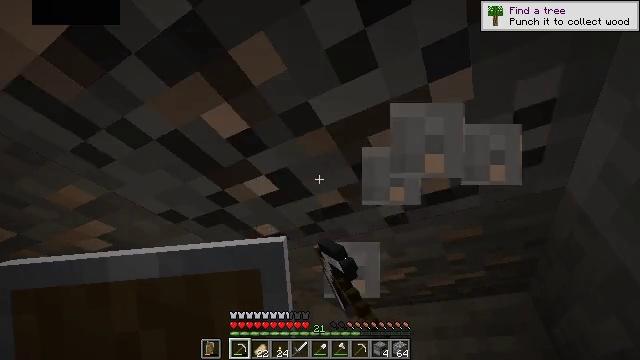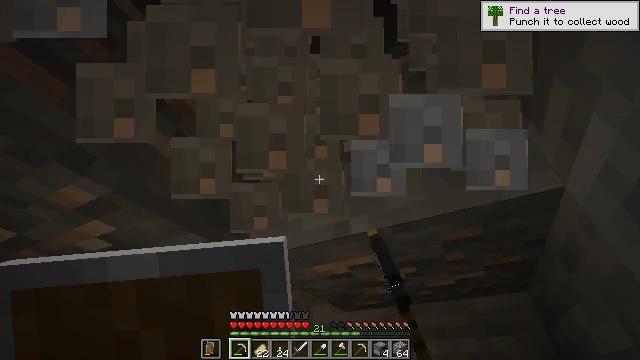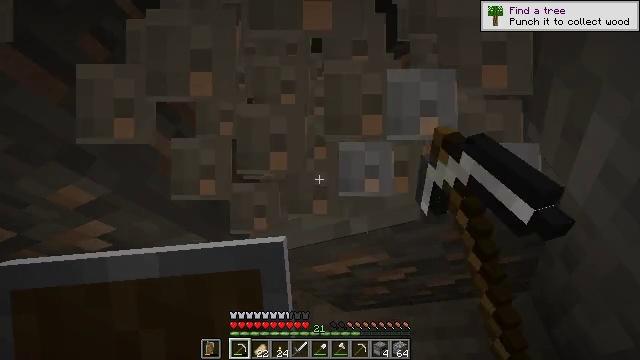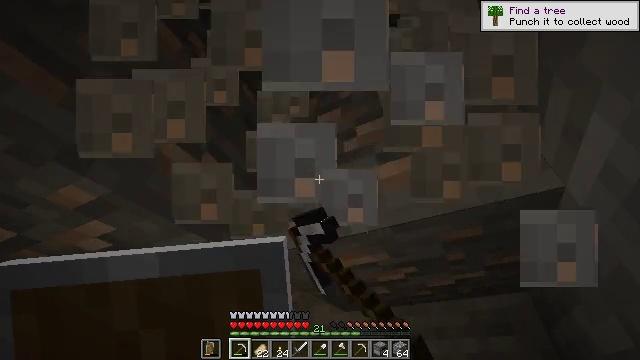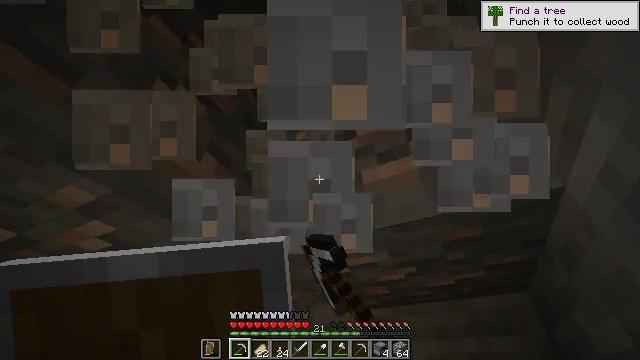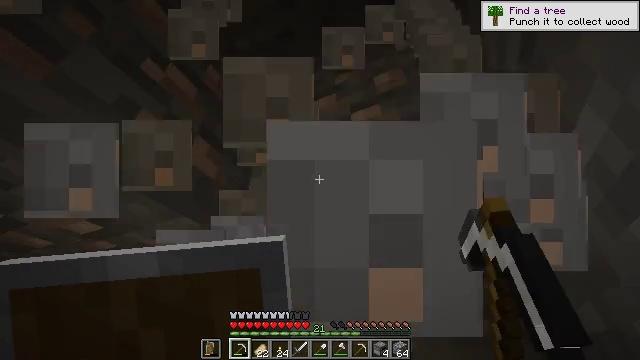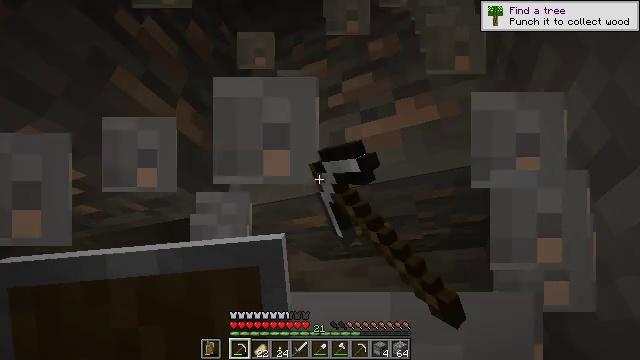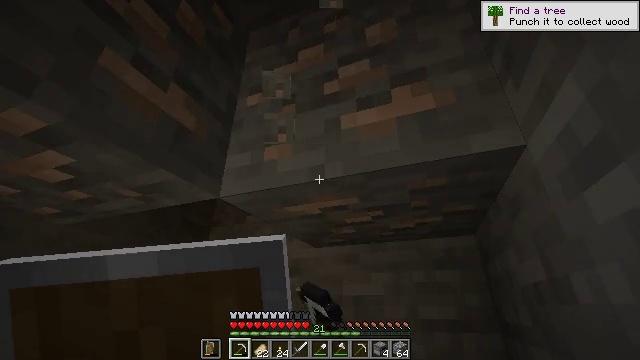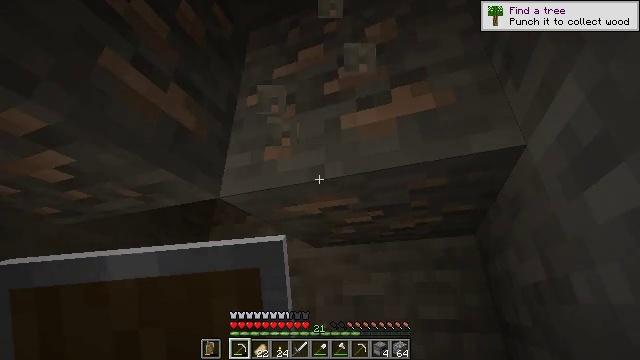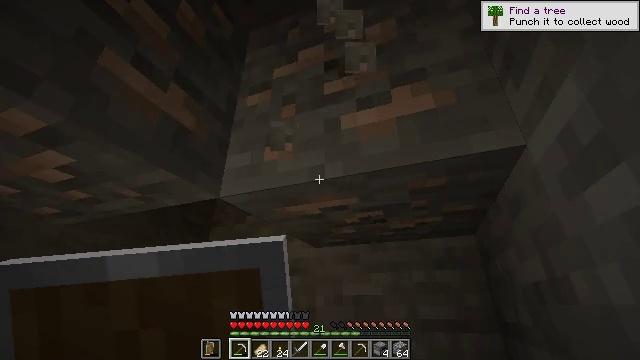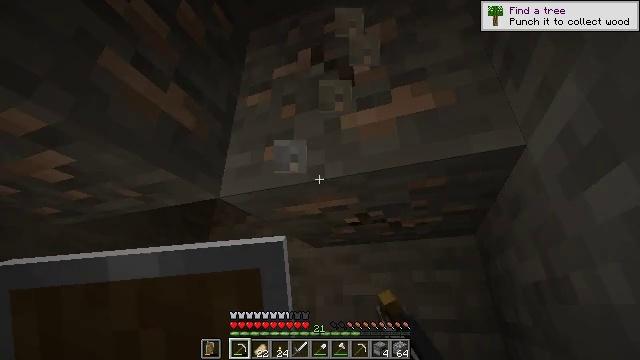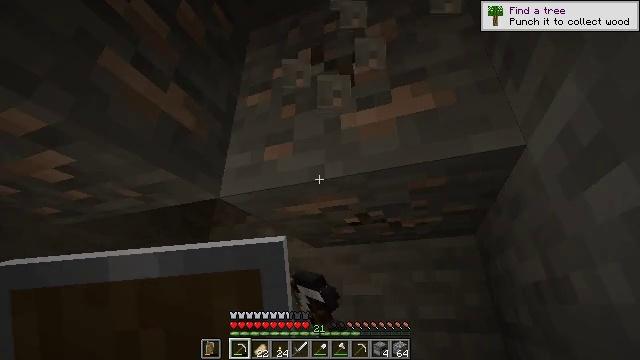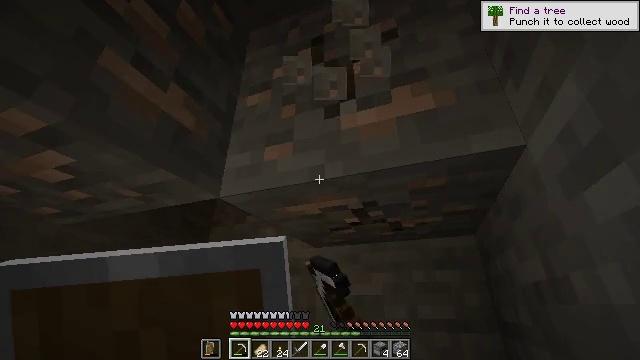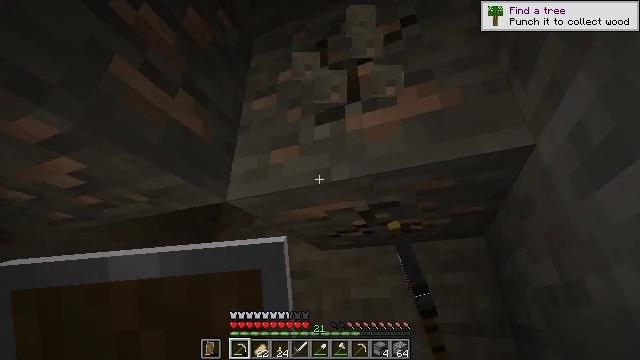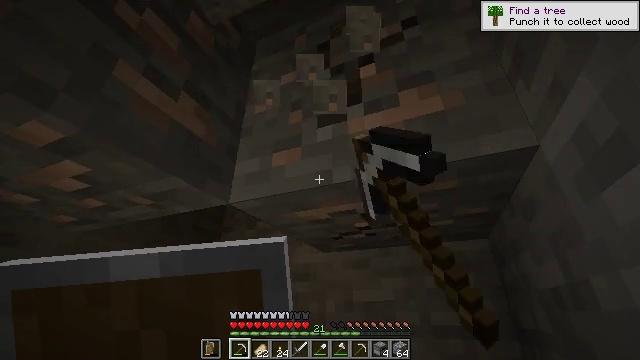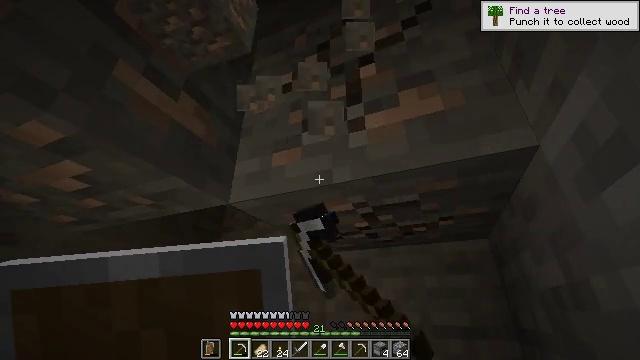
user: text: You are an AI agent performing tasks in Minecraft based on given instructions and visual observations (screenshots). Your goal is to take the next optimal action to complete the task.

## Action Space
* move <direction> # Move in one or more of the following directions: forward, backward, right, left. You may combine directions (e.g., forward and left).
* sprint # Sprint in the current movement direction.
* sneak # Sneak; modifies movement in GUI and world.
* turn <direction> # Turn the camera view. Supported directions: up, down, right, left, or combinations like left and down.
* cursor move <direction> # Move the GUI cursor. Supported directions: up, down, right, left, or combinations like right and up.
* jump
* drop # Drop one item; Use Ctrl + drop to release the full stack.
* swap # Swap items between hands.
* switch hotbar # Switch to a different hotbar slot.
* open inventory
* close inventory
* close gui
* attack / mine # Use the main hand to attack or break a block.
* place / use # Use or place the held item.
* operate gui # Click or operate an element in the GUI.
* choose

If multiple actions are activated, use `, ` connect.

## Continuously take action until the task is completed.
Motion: motion action
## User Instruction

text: Dig through stone to find iron ore.
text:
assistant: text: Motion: attack / mine
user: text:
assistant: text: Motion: attack / mine
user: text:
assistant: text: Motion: attack / mine
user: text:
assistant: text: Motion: attack / mine
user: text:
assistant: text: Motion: turn right and down, attack / mine
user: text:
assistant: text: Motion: turn right and down, attack / mine
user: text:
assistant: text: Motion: turn right and down, attack / mine
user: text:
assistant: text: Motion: attack / mine
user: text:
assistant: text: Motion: attack / mine
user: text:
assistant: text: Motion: attack / mine
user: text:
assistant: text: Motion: attack / mine
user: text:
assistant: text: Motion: attack / mine
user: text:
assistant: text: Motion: turn left, attack / mine
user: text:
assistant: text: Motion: attack / mine
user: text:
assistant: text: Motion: attack / mine
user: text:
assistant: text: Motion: attack / mine
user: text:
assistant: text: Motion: attack / mine
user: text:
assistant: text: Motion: attack / mine
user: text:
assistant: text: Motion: attack / mine
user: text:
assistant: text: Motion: attack / mine
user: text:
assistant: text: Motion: attack / mine
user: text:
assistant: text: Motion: attack / mine
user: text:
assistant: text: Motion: attack / mine
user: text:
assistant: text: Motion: attack / mine
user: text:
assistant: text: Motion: turn left and up, attack / mine
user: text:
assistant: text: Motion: turn left and up, attack / mine
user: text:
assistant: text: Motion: turn left, attack / mine
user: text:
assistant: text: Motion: attack / mine
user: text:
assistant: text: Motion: attack / mine
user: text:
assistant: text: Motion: attack / mine